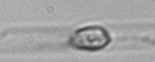
Label: Dactyliosolen_blavyanus